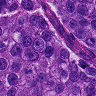
Metastatic tissue present: yes